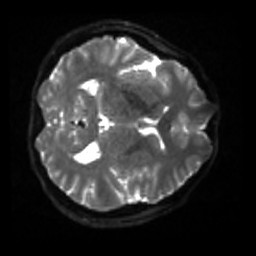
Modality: sbref
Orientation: axial
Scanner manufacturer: siemens
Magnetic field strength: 3 T
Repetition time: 4 s
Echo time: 0.0594 s